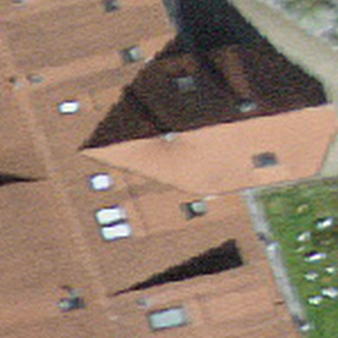
Label: other